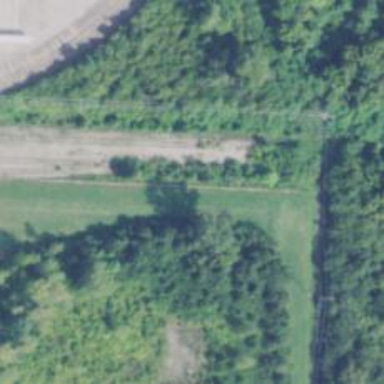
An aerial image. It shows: Rail spur service.